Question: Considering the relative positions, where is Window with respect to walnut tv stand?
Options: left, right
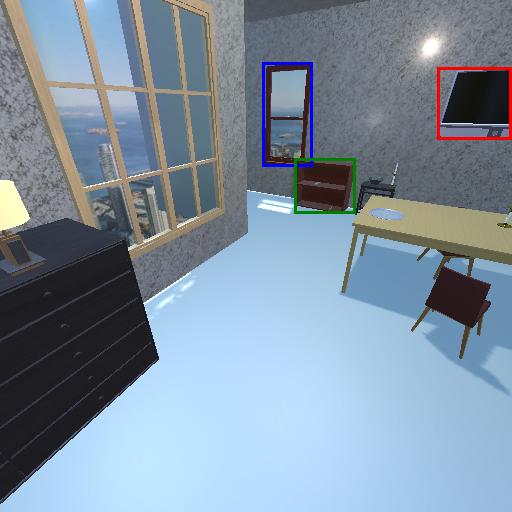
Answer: left